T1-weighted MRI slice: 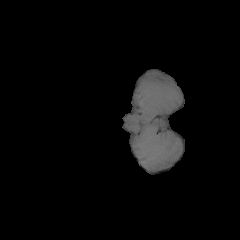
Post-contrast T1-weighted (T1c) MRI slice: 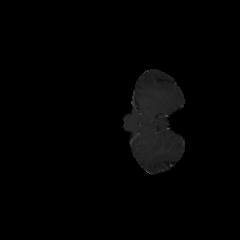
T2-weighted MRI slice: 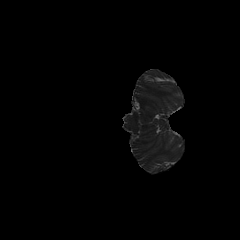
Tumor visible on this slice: no